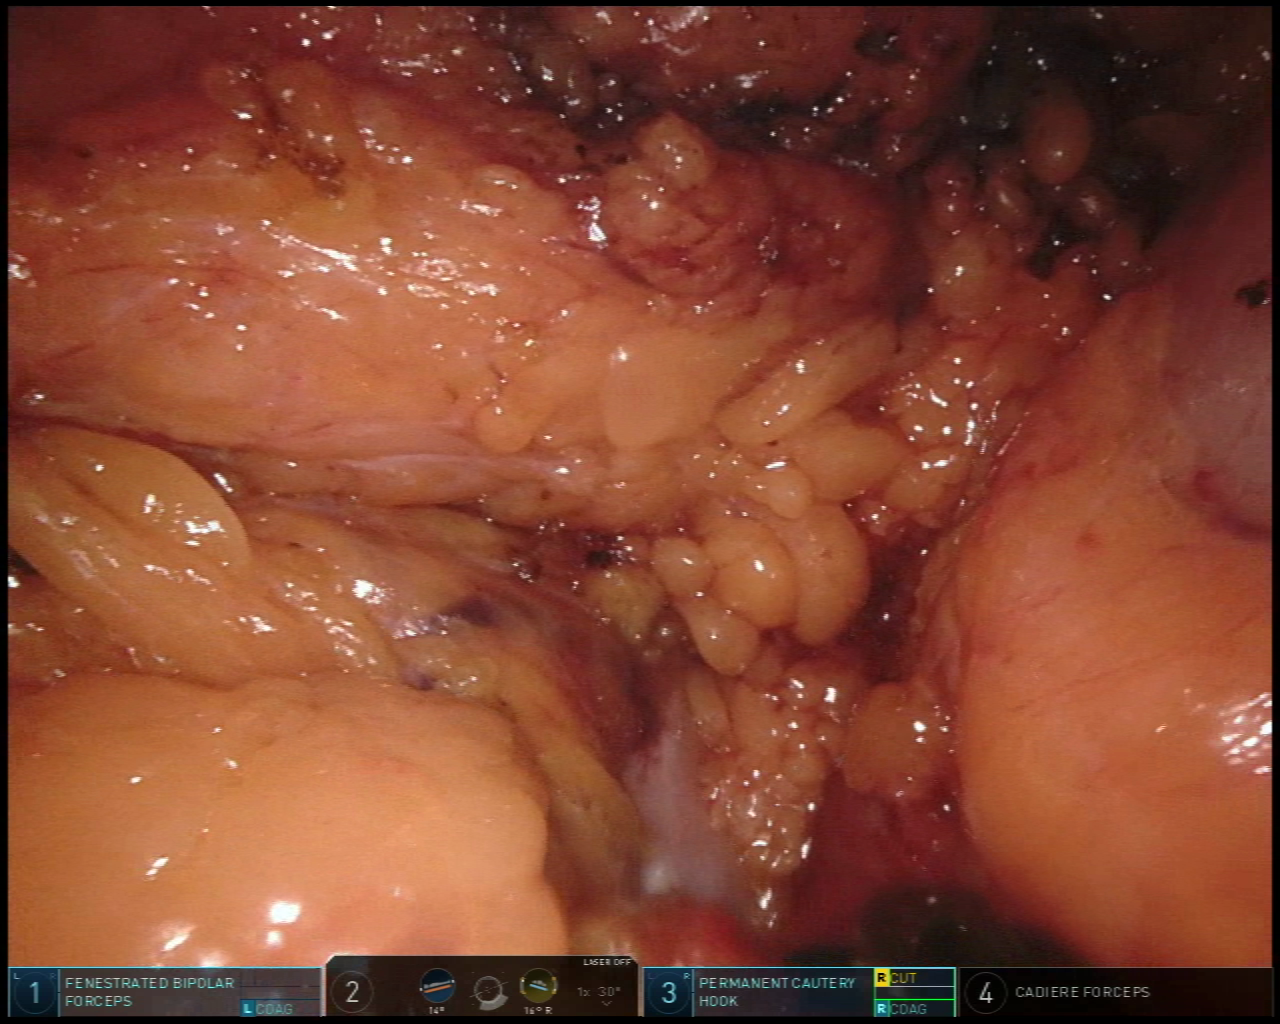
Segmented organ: stomach
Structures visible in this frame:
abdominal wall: no
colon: yes
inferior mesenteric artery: no
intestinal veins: no
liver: no
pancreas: no
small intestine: no
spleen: no
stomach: yes
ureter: no
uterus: no
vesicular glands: no